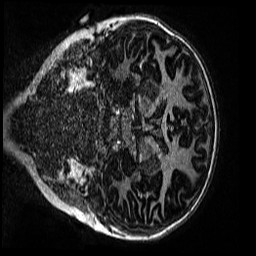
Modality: MP2RAGE
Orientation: coronal
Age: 10
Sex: female
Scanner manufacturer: siemens
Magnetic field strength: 3 T
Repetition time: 4 s
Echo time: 0.00299 s